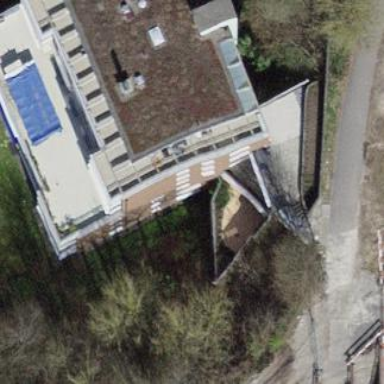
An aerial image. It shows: Building with flat roof.